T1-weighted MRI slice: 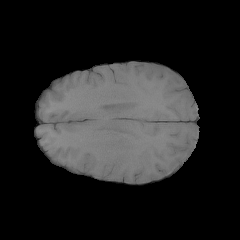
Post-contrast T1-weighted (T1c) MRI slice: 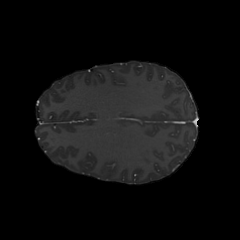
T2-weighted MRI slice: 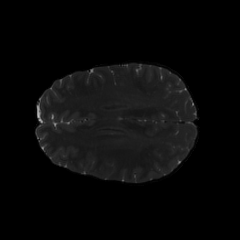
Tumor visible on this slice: no